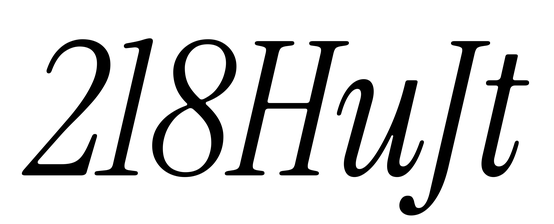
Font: InstrumentSerif-Italic